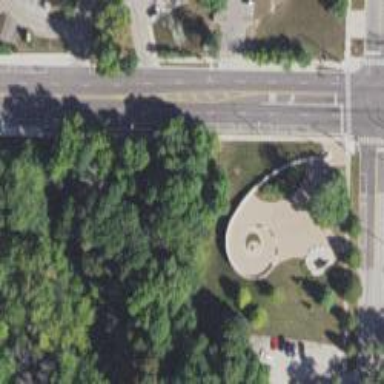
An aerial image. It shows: Historical war memorial.